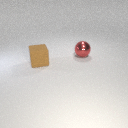
large red metal sphere to the right of large brown rubber cube